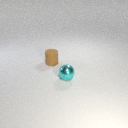
small brown rubber cylinder behind small cyan metal sphere